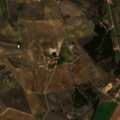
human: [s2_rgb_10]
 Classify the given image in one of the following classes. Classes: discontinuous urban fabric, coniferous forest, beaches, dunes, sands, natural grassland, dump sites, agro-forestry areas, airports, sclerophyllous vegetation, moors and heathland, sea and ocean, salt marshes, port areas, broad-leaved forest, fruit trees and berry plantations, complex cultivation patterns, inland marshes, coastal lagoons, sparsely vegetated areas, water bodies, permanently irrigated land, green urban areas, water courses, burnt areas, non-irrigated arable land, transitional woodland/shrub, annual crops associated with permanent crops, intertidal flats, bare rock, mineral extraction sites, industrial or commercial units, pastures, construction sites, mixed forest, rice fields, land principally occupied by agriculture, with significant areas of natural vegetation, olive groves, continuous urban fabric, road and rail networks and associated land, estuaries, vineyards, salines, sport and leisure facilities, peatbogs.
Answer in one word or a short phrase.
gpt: permanently irrigated land, olive groves, complex cultivation patterns, land principally occupied by agriculture, with significant areas of natural vegetation, broad-leaved forest